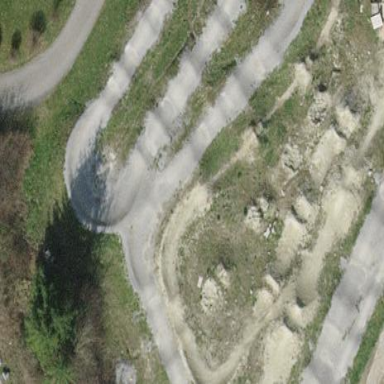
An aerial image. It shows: BMX track designated for leisure land and sports activities.